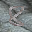
Label: 8